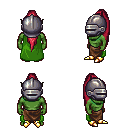
a pixel art fantasy rpg character, male body template, orc, green skin, green cape, robe skirt, ruby red extra-long topknot hairstyle, metal helm, gold boots, four views (front, back, left, right), 2x2 character sprite sheet, small pixel art, hard edges, no anti-aliasing